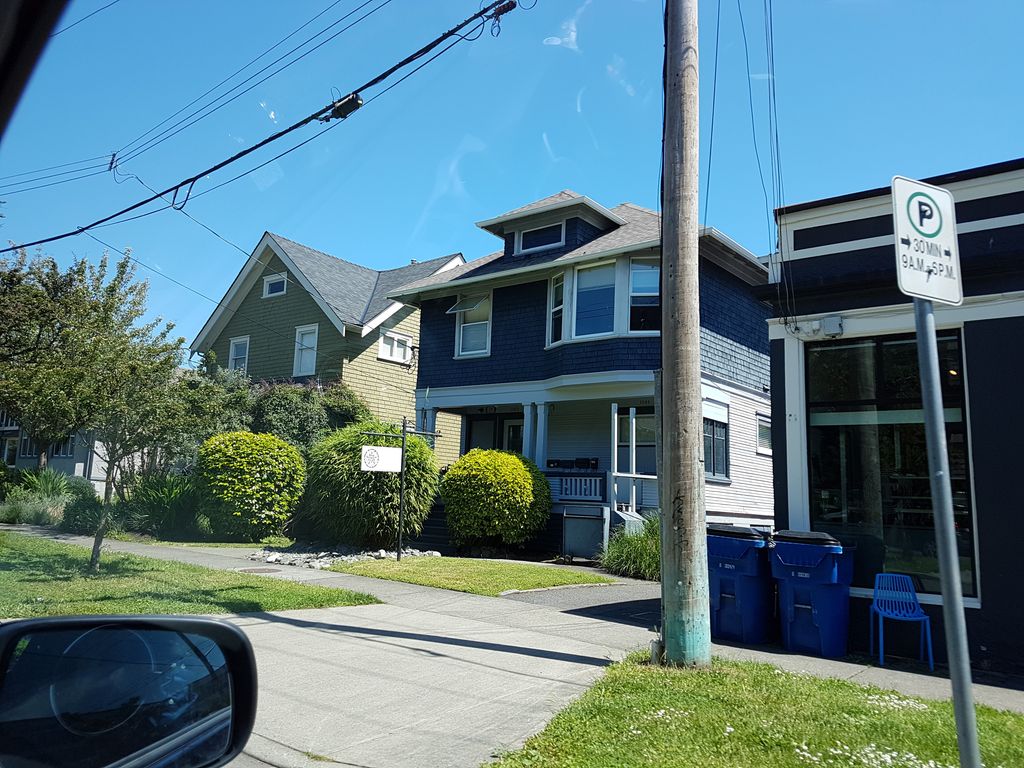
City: victoria